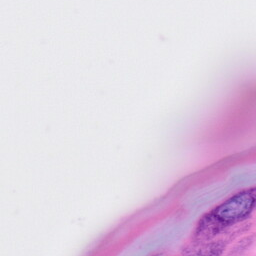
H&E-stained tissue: Skin